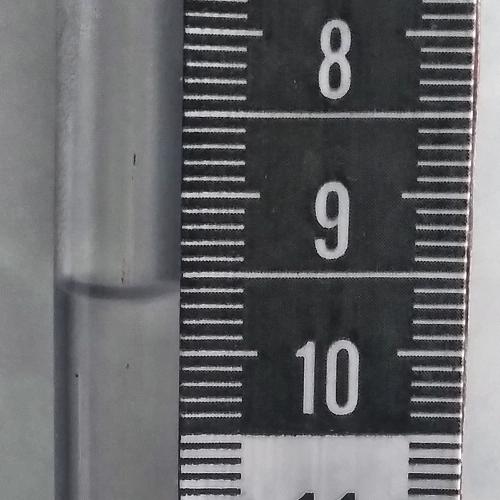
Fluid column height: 9.6 cm